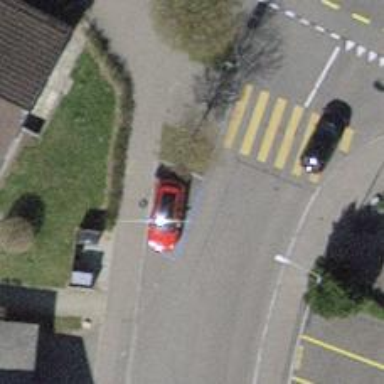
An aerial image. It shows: Marked crossing on the road.